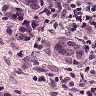
Metastatic tissue present: yes